Question: I have a 2nd computer that I've installed Microsoft SQL Server 2008 Express on. I got it up and running with SQL Server Management Studio and created some tables and stuff.
But I want to be able to connect to it from my other PC, the one I usually work on in my home. But when I try to make a connection I get this error:

Now, I've checked a couple of things:
- '\SERVER'- - 'SQLEXPRESS'-
Server name: 'SERVER' is a result in the dropdown there.
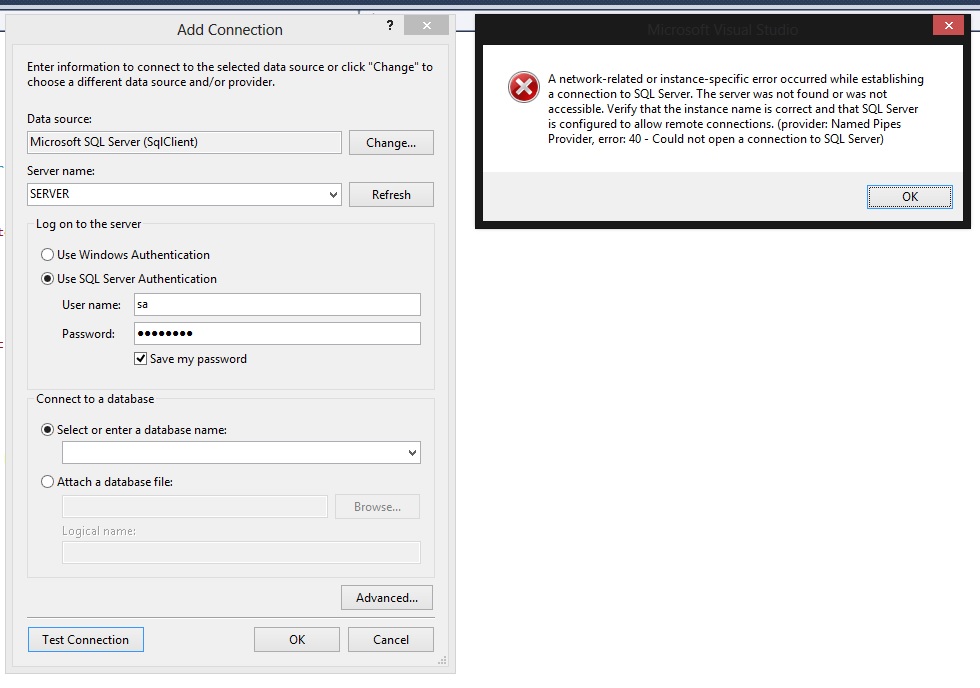
Answer: 1) It sounds like the instance you're trying to reach is SQL Express. In which case the instance will be called 'myserver\sqlexpress' ("SQLEXPRESS" literal; case doesn't matter). "myserver" won't work with a "named instance"; "myserver\sqlexpress" might do the trick.
2) You enable TCP/IP with the SQL Configuration tool (installed when you installed MSSQL and SSMS).
3) You should turn off the firewall (brute force - don't do it if you don't have to) or enable MSSQL in the firewall (MSSQL is enabled by default)
'Hope that helps - please post back what you find.
PS:
Useful link:
- <URL>